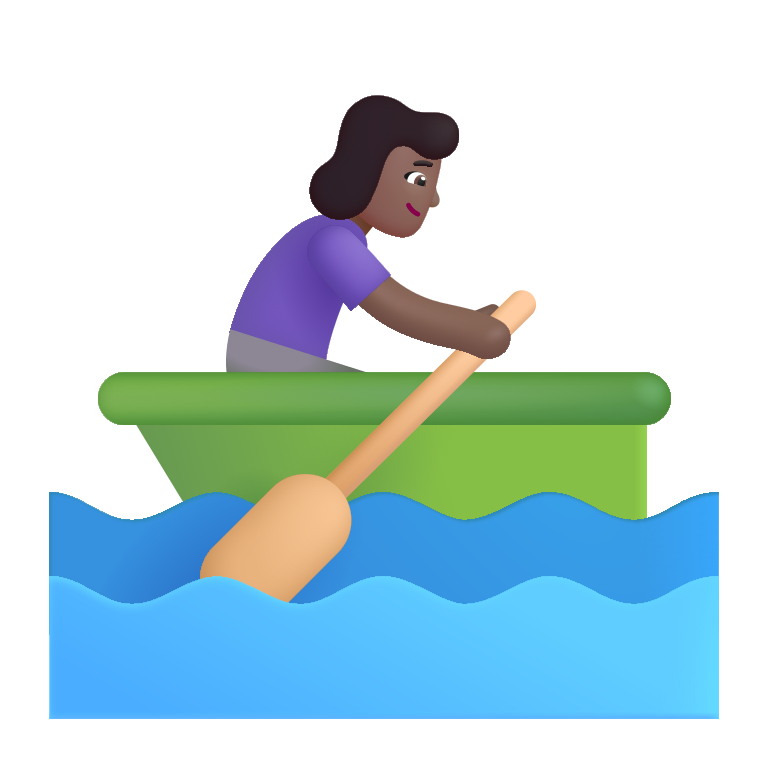
woman rowing boat color  dark